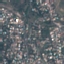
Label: Residential